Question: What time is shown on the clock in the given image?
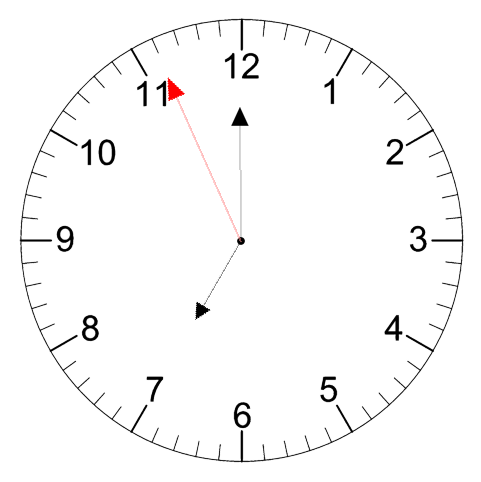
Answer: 06:59:56